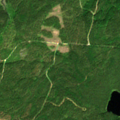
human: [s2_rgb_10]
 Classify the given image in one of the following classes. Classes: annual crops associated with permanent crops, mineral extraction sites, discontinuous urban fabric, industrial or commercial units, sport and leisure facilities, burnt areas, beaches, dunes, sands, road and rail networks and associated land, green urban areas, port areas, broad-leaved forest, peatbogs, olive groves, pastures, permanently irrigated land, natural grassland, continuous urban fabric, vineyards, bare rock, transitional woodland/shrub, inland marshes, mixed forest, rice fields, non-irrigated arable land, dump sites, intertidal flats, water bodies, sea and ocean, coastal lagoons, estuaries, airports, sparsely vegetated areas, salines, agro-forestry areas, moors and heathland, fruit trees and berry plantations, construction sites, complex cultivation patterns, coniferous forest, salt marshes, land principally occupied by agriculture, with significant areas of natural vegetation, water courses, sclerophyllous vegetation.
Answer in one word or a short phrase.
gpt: coniferous forest, mixed forest